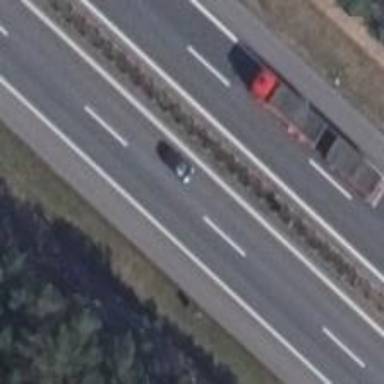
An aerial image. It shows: Asphalt motorway.